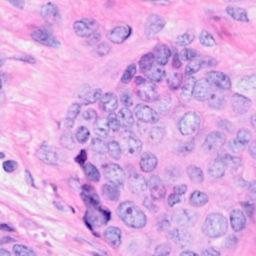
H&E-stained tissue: Breast